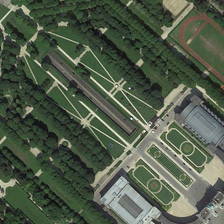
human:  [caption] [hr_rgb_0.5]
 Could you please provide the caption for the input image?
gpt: several rows of green trees are in a square .

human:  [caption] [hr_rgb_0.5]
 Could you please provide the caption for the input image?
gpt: several rows of green trees are in a square .

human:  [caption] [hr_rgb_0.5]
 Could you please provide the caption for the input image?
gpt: several rows of green trees are in a square .

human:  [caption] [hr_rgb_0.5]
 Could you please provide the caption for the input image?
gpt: several rows of green trees are in a square .

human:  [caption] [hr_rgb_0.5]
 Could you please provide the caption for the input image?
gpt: several rows of green trees are in a square .